Question: I'm doing a fitness site and I wanted to have a sponsor section.I saw this code that you see down, and it was fitting my website style.
I tried to fix it, but I just started to learn CSS, so I'm not good at it.
It's good but the images that I put in the box are sticking out of the box.
How can I change that the images stay inside the gray box?
'''
.sponsors {
width: 999px;
display: inline-block;
clear: both;
border: 1px solid whitesmoke;
padding: 50px;
margin: 15px auto;
text-transform: uppercase;
font-weight: bold;
background: rgba(0, 0, 0, 0.5);
color: #999;
}
.sponsors span {
display: block;
float: left;
height: 20px;
line-height: 10px;
}
.sponsors a {
display: block;
float: left;
height: 96px;
width: 11%;
padding: 0 10px;
}
a.one {
background: url("http://placekitten.com/200/300") no-repeat 0 0;
}
a.two {
background: url("http://placekitten.com/200/300") no-repeat 0 0;
}
a.three {
background: url("http://placekitten.com/200/300") no-repeat 0 0;
}
a.four {
background: url("http://placekitten.com/200/300") no-repeat 0 0;
}
a.five {
background: url("http://placekitten.com/200/300") no-repeat 0 0;
}
a.six {
background: url("http://placekitten.com/200/300") no-repeat 0 0;
}
a.seven {
background: url("http://placekitten.com/200/300") no-repeat 0 0;
}
'''
'''
<div class="sponsors">
<span>Sponsors:</span>
<a class="one" href=""></a>
<a class="two" href=""></a>
<a class="three" href=""></a>
<a class="four" href=""></a>
<a class="five" href=""></a>
<a class="six" href=""></a>
<a class="seven" href=""></a>
</div>
'''
Example:

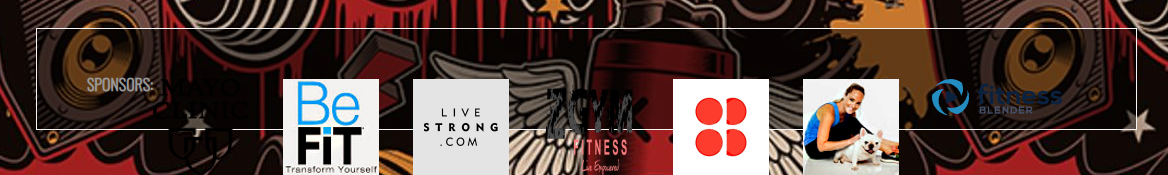
Answer: change
'''
display: block
'''
to
'''
display: inline-block
'''
in your .sponsors class